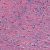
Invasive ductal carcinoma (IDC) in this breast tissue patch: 1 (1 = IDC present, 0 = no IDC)